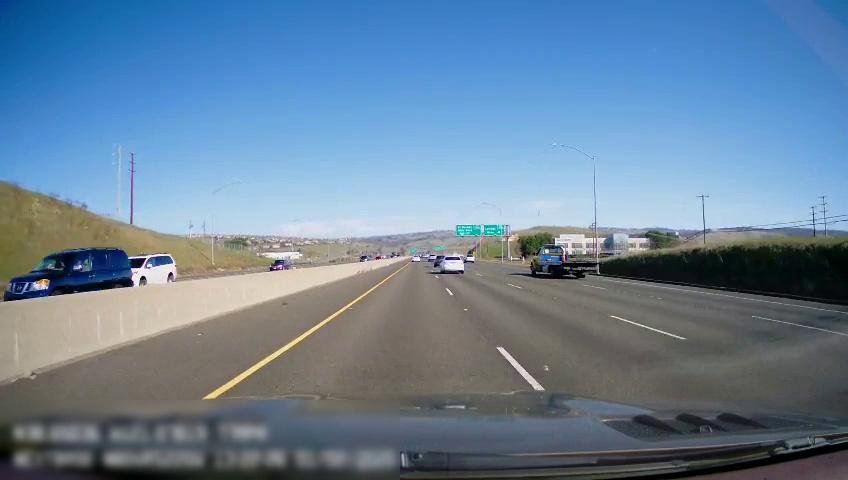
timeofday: Day
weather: Sunny
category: Drivable Space
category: Drivable Space
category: Vehicles | SUV
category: Vehicles | SUV
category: Vehicles | Car
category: Vehicles | Car
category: Vehicles | Car
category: Vehicles | Other LV
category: Vehicles | SUV
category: Lanes | Current Lane
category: Lanes | Current Lane
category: Lanes | Alternate Lane
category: Lanes | Alternate Lane
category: Lanes | Alternate Lane
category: Traffic | Signs
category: Traffic | Signs